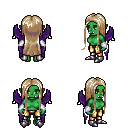
a pixel art fantasy rpg character, female body template, orc, green skin, purple wings, gold greaves, white blonde extra-long hairstyle, white cloth bracers, metal boots, four views (front, back, left, right), 2x2 character sprite sheet, small pixel art, hard edges, no anti-aliasing